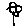
Label: flower